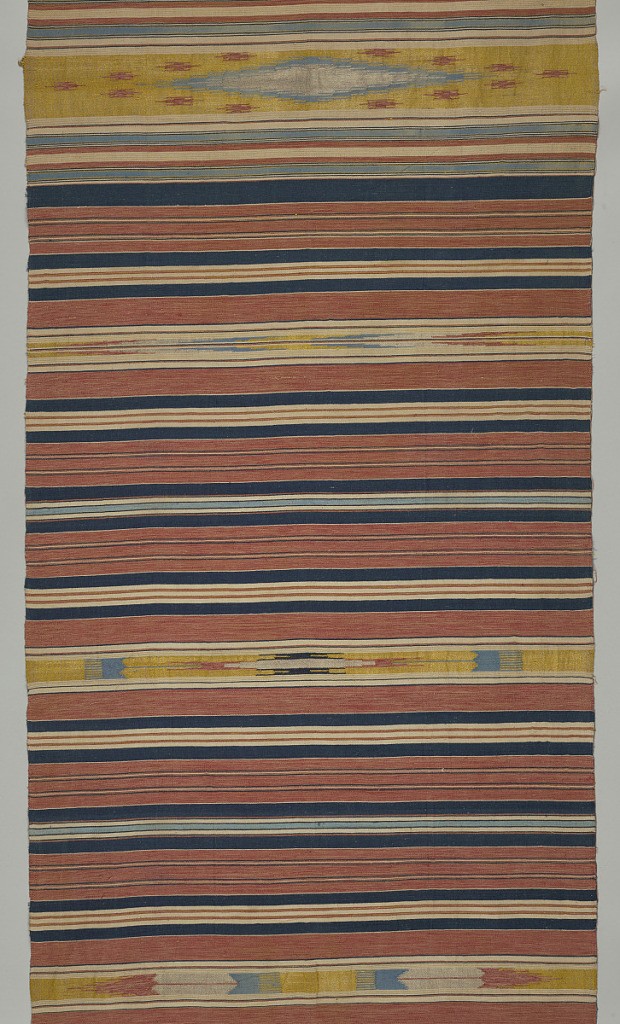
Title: Textile
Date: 19th century
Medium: wool, metallic thread Technique: plain weave with continuous and discontinuous supplementary weft
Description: Horizontally-striped plain weave with a single warp of a light violet color and double thread weft with discontinuous weft patterning. The design consists of stripes of varying colors alternating with stripes with geometric designs. Fringes at ends.